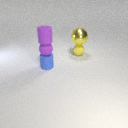
large yellow metal sphere to the right of small purple rubber sphere